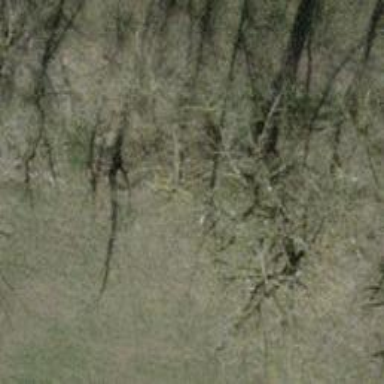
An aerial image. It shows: Area covered in scrub vegetation.